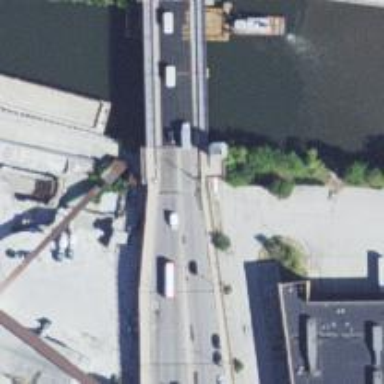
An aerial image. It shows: Viaduct bridge crossing over asphalt secondary road.